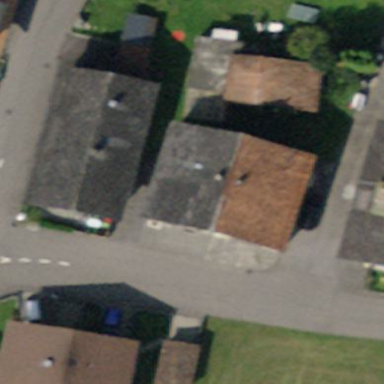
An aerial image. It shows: Residential building.